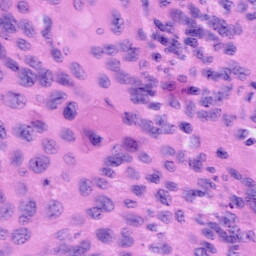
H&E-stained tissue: Cervix